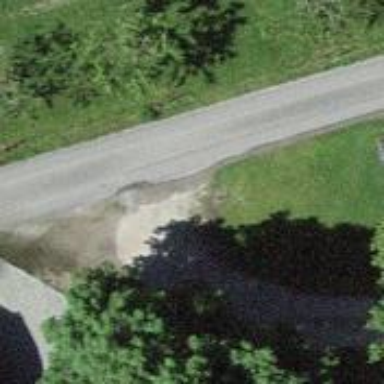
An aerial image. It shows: Unclassified road.